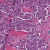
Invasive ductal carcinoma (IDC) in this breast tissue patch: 0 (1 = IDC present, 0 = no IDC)